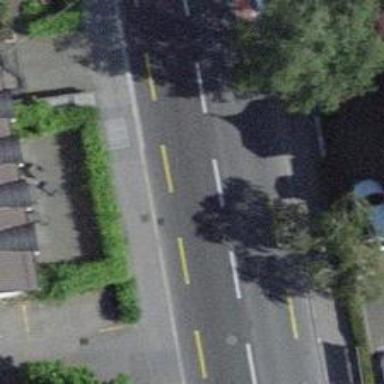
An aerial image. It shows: Marked crossing with pedestrian island.